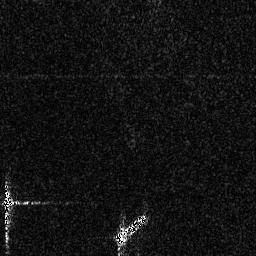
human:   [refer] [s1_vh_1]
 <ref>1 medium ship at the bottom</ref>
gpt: <box>[[44, 82, 57, 96, 0]]</box>